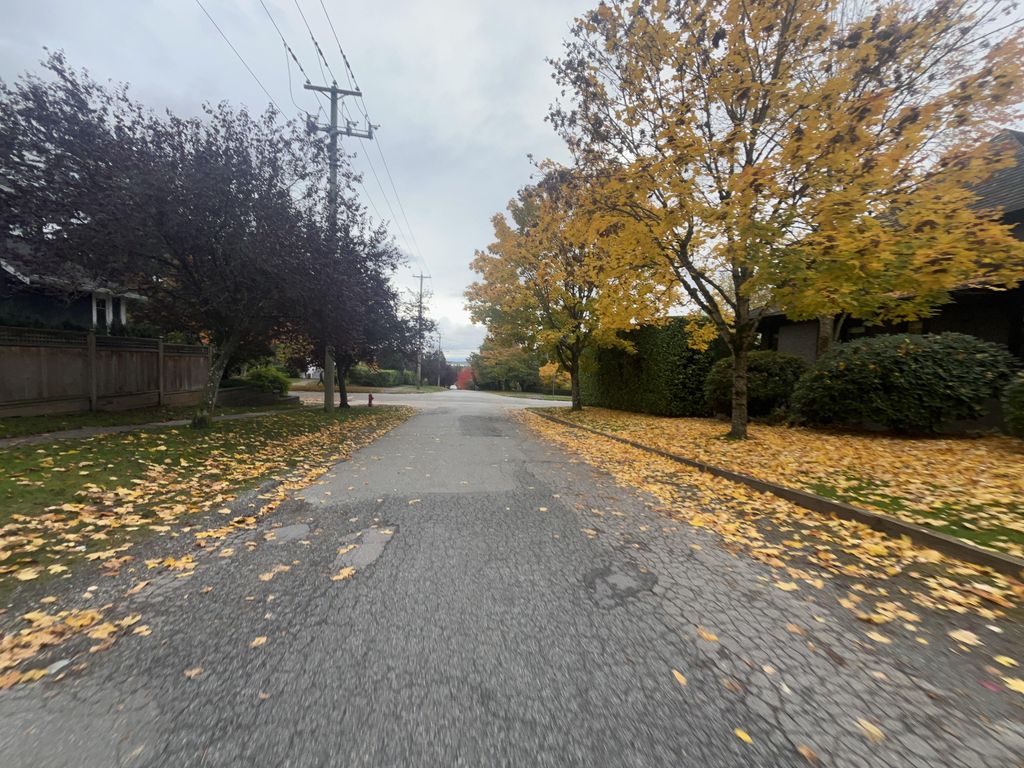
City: vancouver